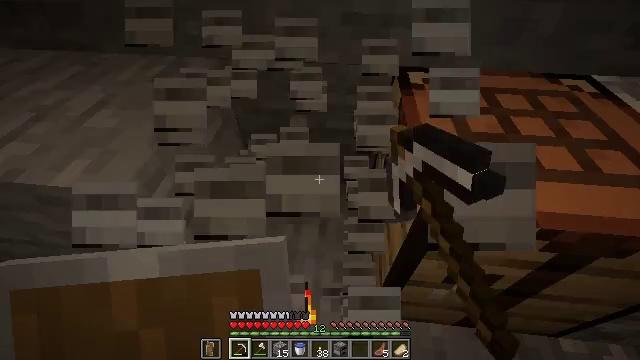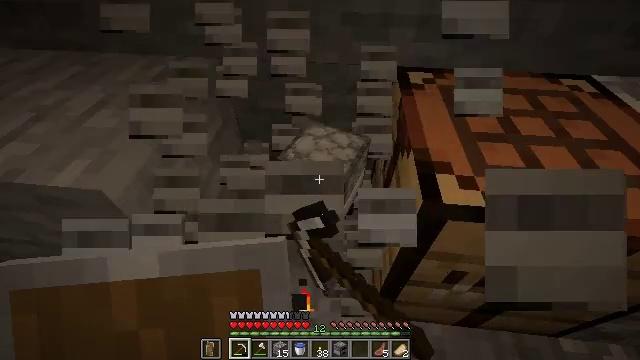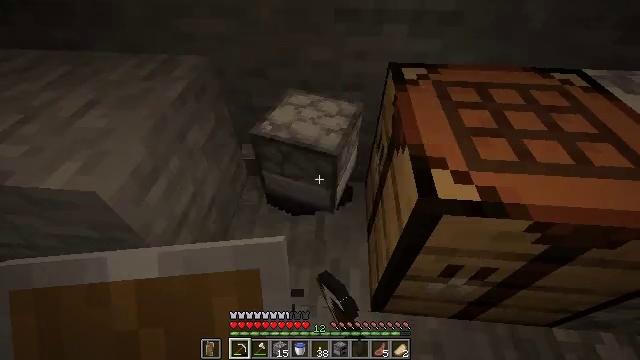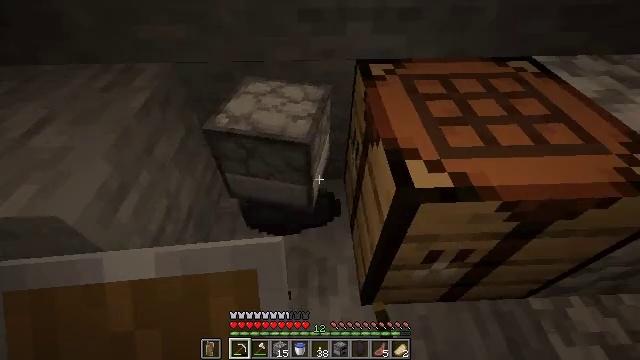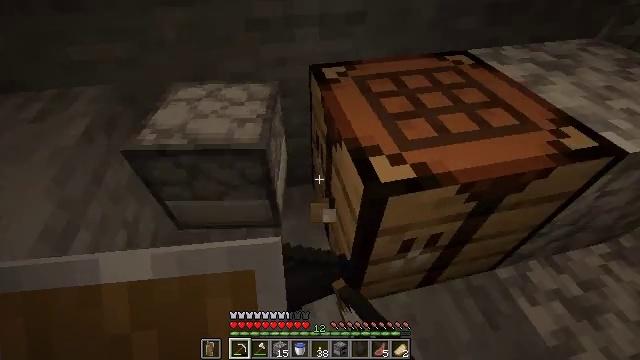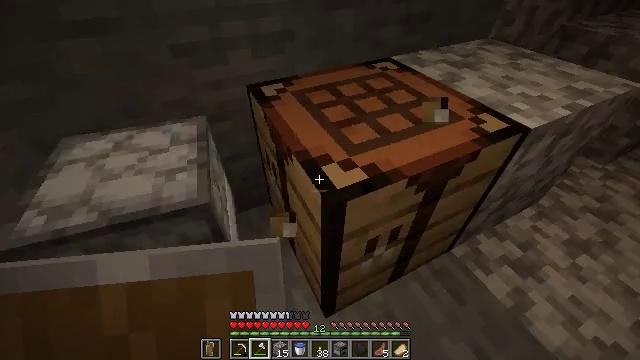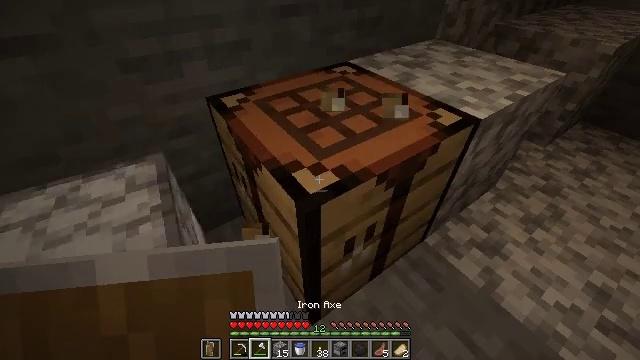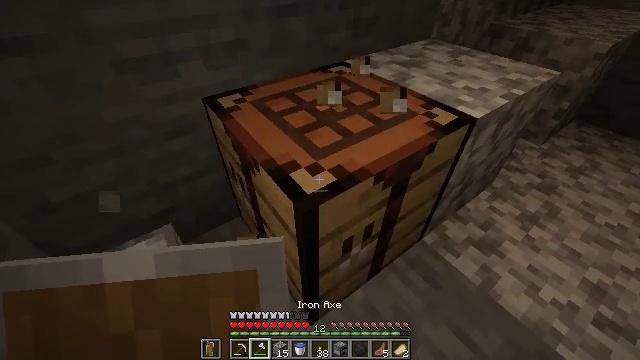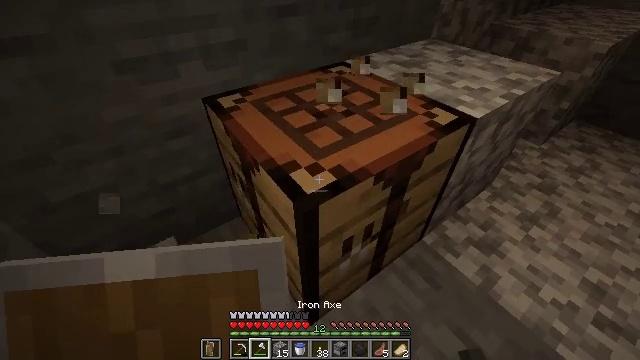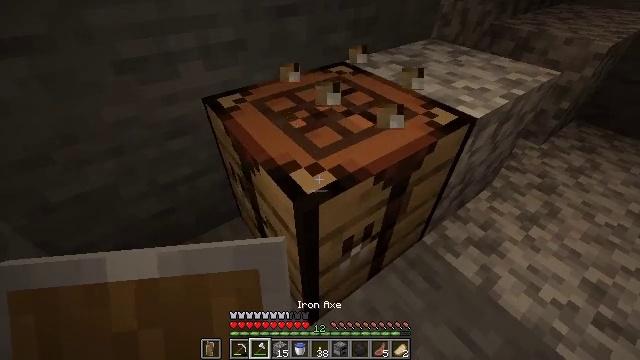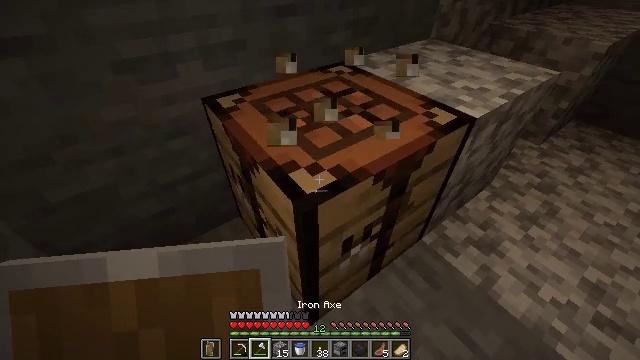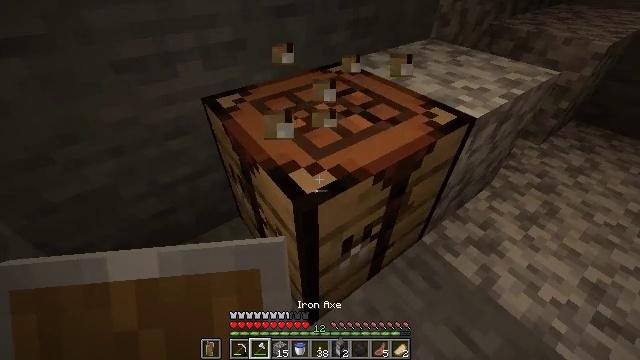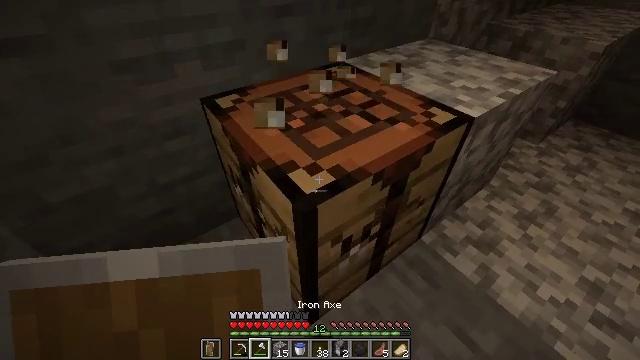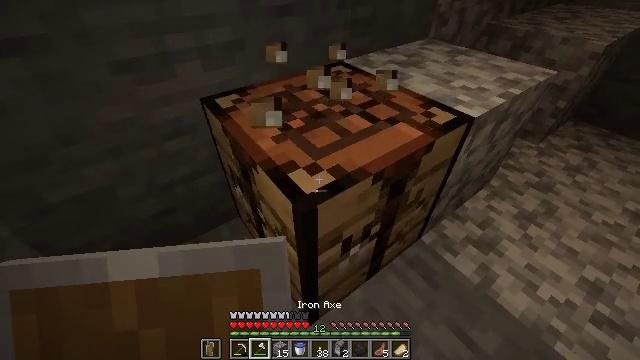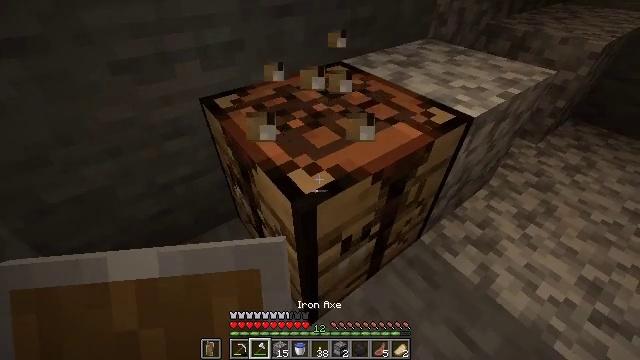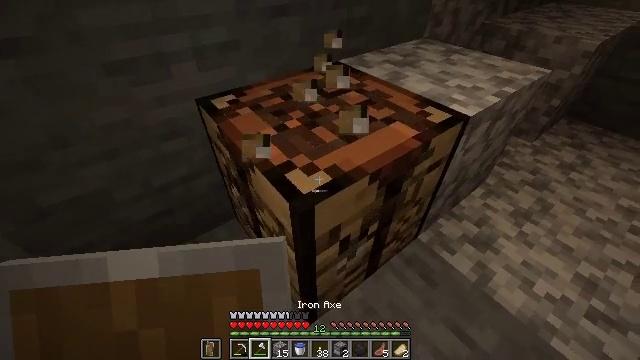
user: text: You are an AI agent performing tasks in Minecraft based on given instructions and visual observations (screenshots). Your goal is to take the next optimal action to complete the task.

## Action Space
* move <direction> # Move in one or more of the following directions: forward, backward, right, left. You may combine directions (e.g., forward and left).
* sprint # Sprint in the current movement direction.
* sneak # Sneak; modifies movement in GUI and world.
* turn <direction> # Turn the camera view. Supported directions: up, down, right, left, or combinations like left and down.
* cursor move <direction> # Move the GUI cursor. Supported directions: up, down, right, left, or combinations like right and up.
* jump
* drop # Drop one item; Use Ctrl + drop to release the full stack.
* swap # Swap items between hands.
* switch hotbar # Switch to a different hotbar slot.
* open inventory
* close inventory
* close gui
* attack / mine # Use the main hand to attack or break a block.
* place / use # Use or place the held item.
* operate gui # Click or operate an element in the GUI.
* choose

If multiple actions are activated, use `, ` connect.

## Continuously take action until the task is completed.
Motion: motion action
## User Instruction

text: Put back the crafting table.
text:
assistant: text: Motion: attack / mine
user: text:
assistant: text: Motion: turn right, attack / mine
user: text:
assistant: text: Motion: turn right, attack / mine
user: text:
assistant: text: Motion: turn right and up, attack / mine
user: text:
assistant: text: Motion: turn right and up, attack / mine, switch to hotbar 2
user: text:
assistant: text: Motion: turn right and up, attack / mine, switch to hotbar 2
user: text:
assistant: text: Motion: attack / mine, switch to hotbar 2
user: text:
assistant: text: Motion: attack / mine
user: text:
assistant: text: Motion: attack / mine
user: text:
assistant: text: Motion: attack / mine
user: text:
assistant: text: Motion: attack / mine
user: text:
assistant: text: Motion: attack / mine
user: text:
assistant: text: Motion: attack / mine
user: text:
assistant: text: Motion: attack / mine
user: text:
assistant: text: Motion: attack / mine
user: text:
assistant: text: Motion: turn right, attack / mine
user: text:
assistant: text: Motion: turn right, attack / mine
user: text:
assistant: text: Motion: attack / mine
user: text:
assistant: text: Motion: attack / mine
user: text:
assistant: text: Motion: attack / mine
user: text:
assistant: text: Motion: attack / mine
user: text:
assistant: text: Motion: attack / mine
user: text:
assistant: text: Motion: attack / mine